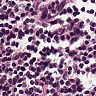
Metastatic tissue present: no